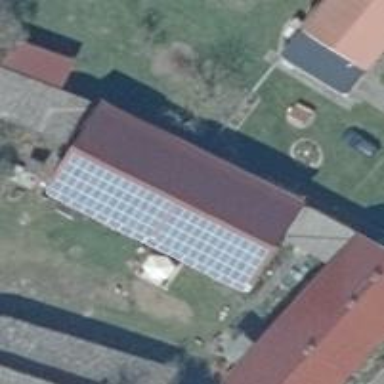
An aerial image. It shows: Solar photovoltaic panel generator producing electricity in small installation.